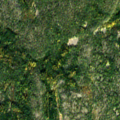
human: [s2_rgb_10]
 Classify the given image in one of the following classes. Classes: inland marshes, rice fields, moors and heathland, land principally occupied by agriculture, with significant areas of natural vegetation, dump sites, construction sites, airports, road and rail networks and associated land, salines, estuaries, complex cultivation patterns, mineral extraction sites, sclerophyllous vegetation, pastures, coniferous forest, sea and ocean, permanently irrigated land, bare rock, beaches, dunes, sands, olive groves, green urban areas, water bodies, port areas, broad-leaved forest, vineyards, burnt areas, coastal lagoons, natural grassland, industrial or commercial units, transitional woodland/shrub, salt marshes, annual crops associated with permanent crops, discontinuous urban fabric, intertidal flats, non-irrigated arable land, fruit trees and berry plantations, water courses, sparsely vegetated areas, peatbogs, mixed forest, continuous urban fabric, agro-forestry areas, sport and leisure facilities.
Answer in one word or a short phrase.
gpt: mixed forest, transitional woodland/shrub, bare rock